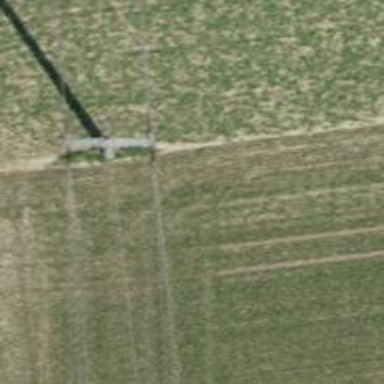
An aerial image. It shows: Power line with three cables.